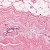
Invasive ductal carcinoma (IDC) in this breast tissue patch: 0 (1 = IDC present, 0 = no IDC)